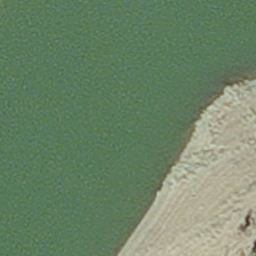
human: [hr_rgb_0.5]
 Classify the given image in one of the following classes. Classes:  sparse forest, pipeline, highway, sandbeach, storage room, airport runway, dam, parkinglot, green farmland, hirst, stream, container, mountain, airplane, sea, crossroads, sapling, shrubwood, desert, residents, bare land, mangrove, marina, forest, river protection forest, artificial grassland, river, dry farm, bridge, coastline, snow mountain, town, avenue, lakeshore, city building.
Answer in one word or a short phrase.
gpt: hirst